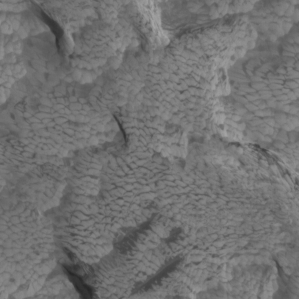
Label: non_frost